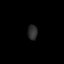
Tissue: lung
Cell type: Endothelial cells
Senescence score: 0.5595
Nuclear area (px): 140
Mean DAPI intensity: 45.436